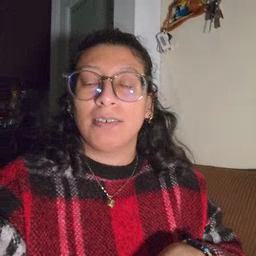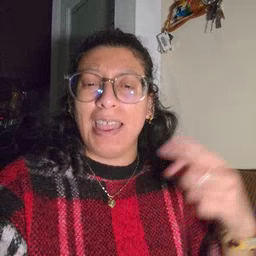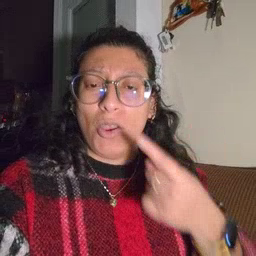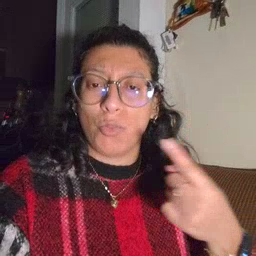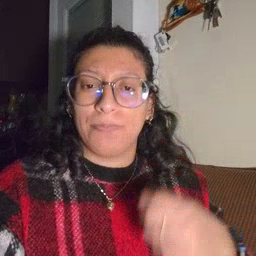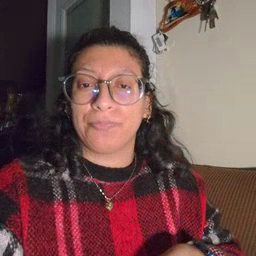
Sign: owie